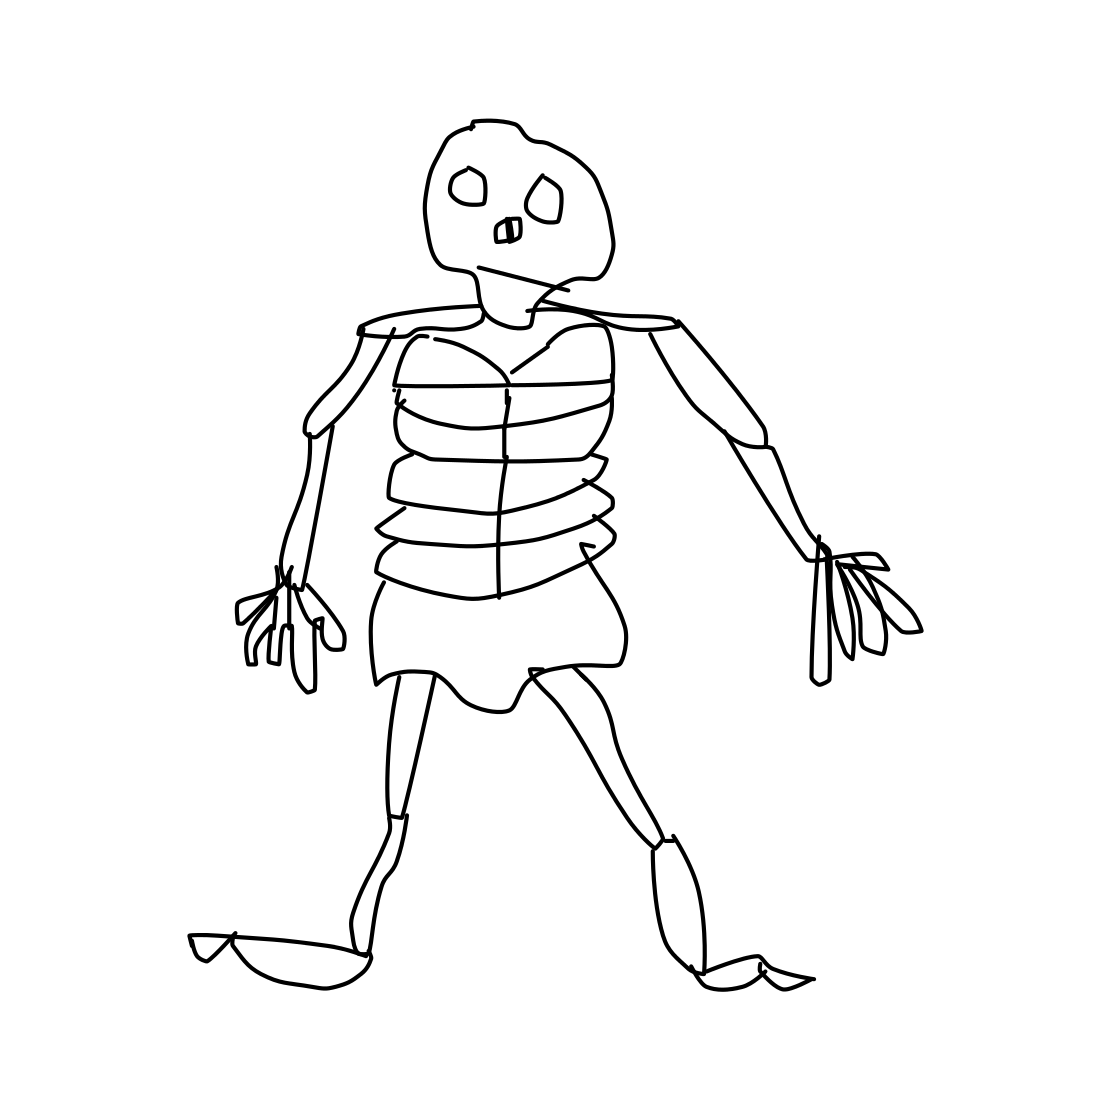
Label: human-skeleton